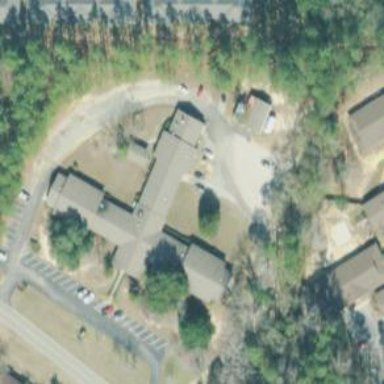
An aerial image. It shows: Nursing home.